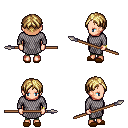
a pixel art fantasy rpg character, female body template, human, light skin, chain mail, teal pants, blonde parted hairstyle, bracelets, brown slippers, spear, four views (front, back, left, right), 2x2 character sprite sheet, small pixel art, hard edges, no anti-aliasing